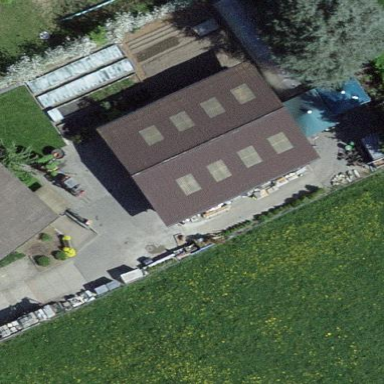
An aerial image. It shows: View of roof of building.